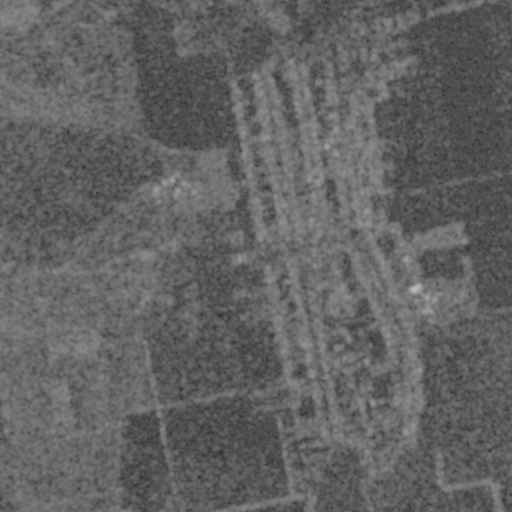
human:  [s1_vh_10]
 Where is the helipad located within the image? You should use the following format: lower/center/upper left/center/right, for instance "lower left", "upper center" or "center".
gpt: The helipad is located in the lower center of the image.
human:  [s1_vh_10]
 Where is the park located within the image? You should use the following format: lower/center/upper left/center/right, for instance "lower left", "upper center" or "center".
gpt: The park is located in the center right of the image.
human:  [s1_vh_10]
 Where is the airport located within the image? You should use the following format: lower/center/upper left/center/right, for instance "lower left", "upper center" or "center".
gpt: There is no airport in the image.

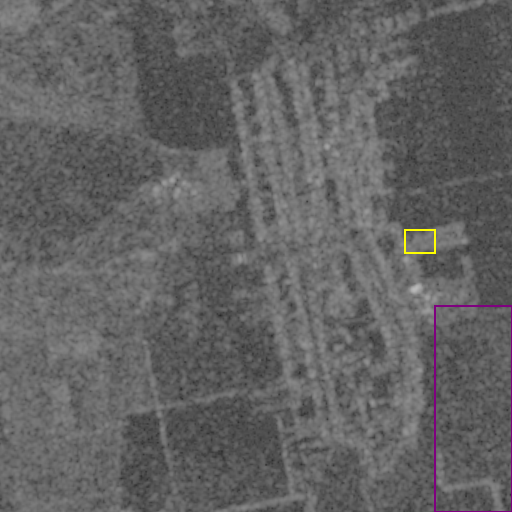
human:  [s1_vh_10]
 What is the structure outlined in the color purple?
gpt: The structure outlined in purple is a crop field.
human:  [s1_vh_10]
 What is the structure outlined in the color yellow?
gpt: The structure outlined in yellow is a park.
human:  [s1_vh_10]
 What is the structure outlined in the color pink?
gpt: There is no pink outline.